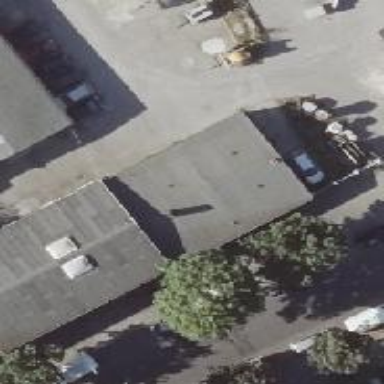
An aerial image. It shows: Car repair shop.